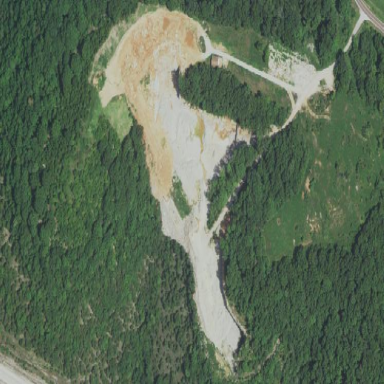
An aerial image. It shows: Quarry area.